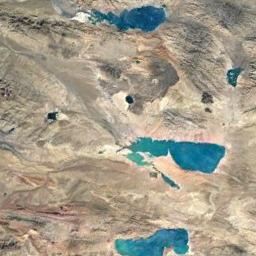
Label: lake